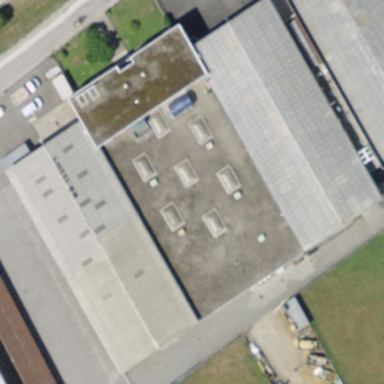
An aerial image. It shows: Industrial building.